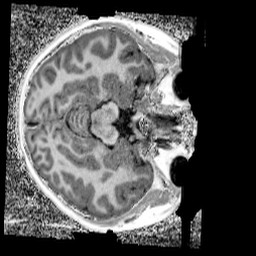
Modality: UNIT1_denoised
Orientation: axial
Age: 9
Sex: female
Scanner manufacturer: siemens
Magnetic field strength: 3 T
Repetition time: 4 s
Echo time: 0.00299 s